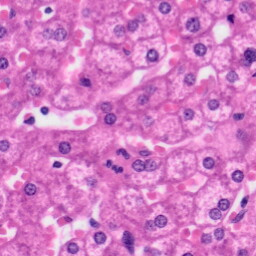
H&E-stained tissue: Liver